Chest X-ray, PA view. Patient: 75 years old, sex F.
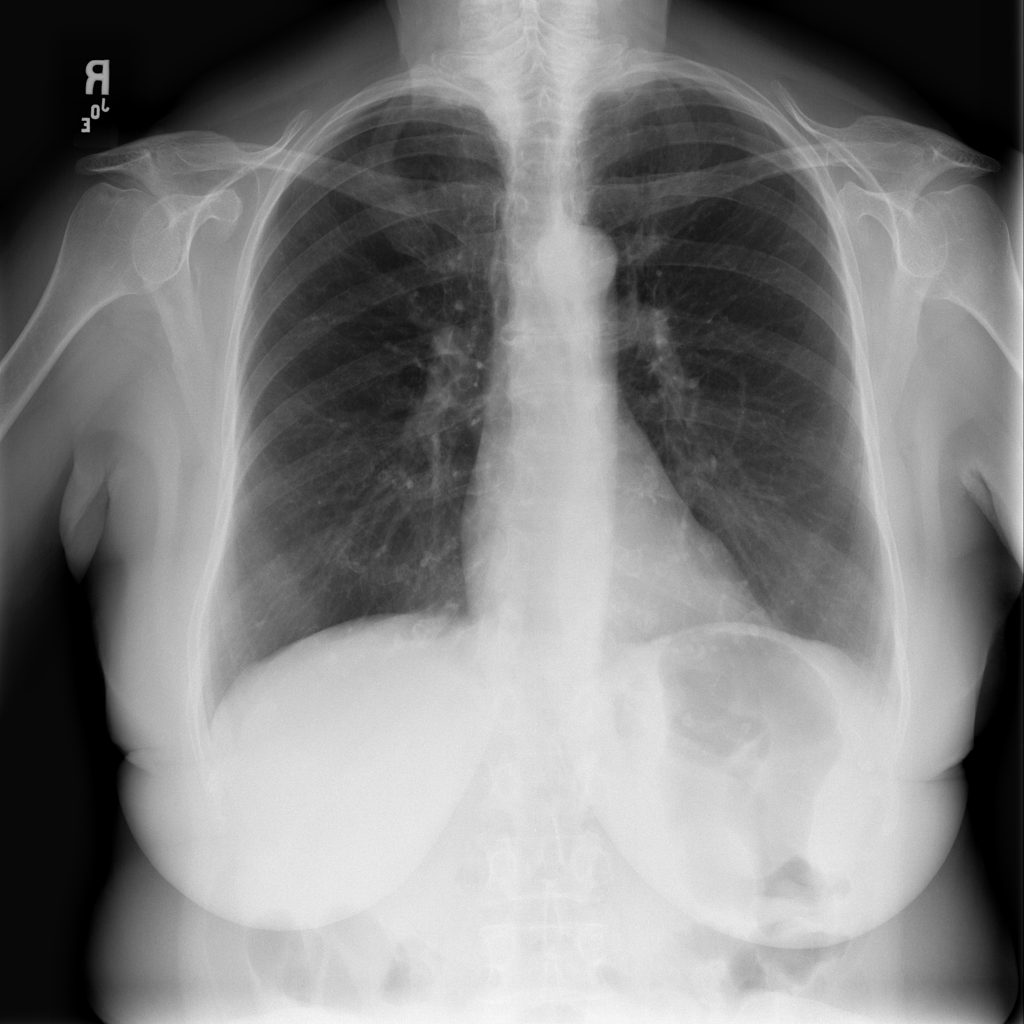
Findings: No Finding